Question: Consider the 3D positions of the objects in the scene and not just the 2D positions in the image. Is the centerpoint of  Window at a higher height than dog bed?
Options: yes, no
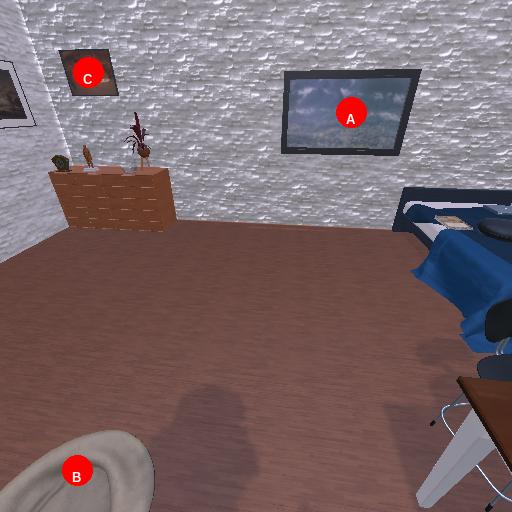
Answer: yes